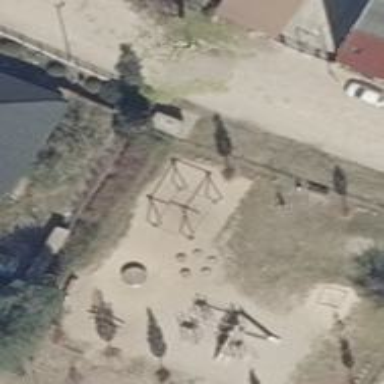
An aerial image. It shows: Playground area for leisure land.